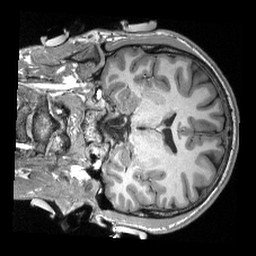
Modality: T1w
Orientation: coronal
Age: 22
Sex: male
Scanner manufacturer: siemens
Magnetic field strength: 3 T
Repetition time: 2.3 s
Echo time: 0.00308 s